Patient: sex M, age 59
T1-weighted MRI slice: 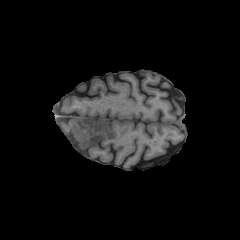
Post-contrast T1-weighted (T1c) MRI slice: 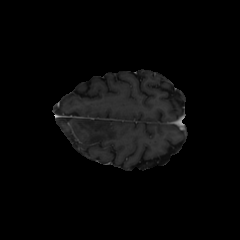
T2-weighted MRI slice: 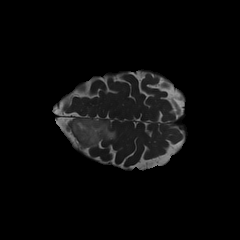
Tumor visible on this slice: yes
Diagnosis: Oligodendroglioma, IDH-mutant, 1p/19q-codeleted
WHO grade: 3